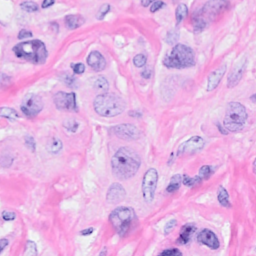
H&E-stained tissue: Breast